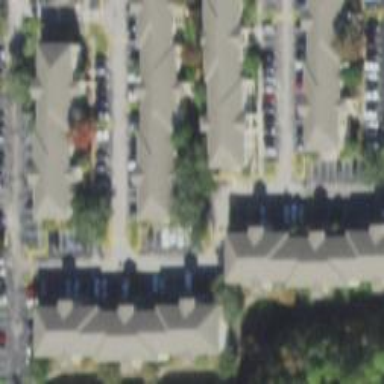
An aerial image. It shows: Parking space.